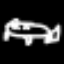
Label: frog